Question: I'm learning how to use matplotlib, and now I have a problem. When I create a 'Figure' in "tkinter project" and give it a subplot, I use 'NavigationToolbar2TkAgg' to create a toolbar. This toolbar appears at the top of the graph. How can I set it to other locations, like the bottom or the left?
This is the code:
'''
import tkinter as tk
from matplotlib.backends.backend_tkagg import FigureCanvasTkAgg, NavigationToolbar2TkAgg
from matplotlib.figure import Figure
root = tk.Tk()
root.title("I am a newbie!")
# create the figure instances
fig = Figure()
a = fig.add_subplot(122)
b = fig.add_subplot(121)
# figure1 has two subplot and figure 2 has only one
fig2 = Figure(figsize=(2, 2))
c = fig2.add_subplot(111)
# create canvas1
canvas = FigureCanvasTkAgg(fig, root)
canvas.show()
canvas.get_tk_widget().pack(side=tk.TOP, fill=tk.X)
# put this to the top of the window
# toolbar for canvas1 (figure1)
toolbar = NavigationToolbar2TkAgg(canvas, root)
toolbar.update()
# create canvas2
canvas2 = FigureCanvasTkAgg(fig2, root)
canvas2.show()
canvas2.get_tk_widget().pack(side=tk.BOTTOM, fill=tk.X)
# put this to the bottom
# toolbar for canvas2 (figure2)
toolbar2 = NavigationToolbar2TkAgg(canvas2, root)
toolbar2.update()
# this function just to exit
def _quit():
root.quit()
root.destroy()
button = tk.Button(master=root, text='Quit', command=_quit)
button.pack(side=tk.BOTTOM)
root.mainloop()
'''
This is the window that appears:

- -
I want to learn how to set their locations.
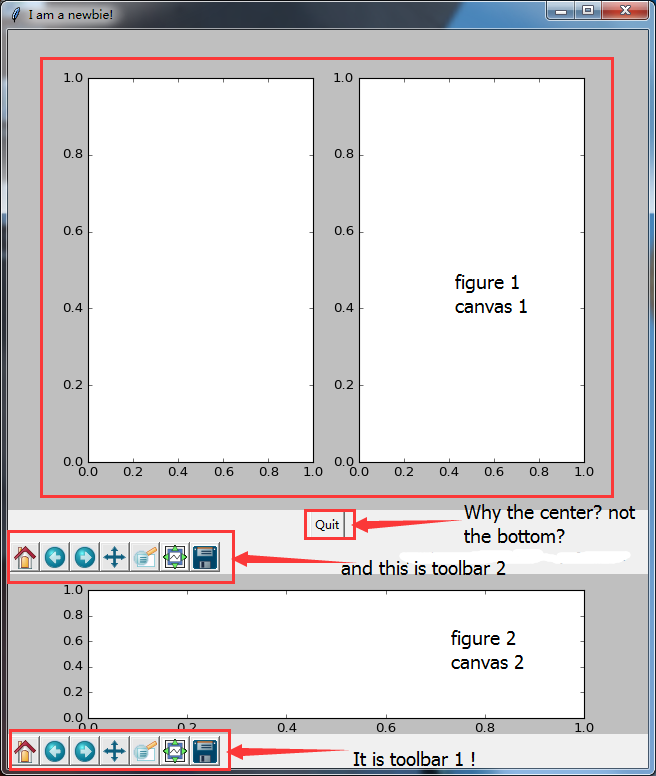
Answer: When a 'NavigationToolbar2TkAgg' is instantiated by
'''
toolbar = NavigationToolbar2TkAgg(canvas, window)
'''
method 'NavigationToolbar2TkAgg._init_toolbar' is called. It sets 'window' as the parent widget and at the end of the method calls 'self.pack(side=Tk.BOTTOM, fill=Tk.X)'. This affects how the toolbar is placed inside 'window'.
By creating 'tk.Frame' widgets for the toolbars, the locations of the toolbars can be changed.
'''
frame1 = tk.Frame(root)
frame2 = tk.Frame(root)
canvas = FigureCanvasTkAgg(fig, root)
toolbar = NavigationToolbar2TkAgg(canvas, frame1)
canvas2 = FigureCanvasTkAgg(fig2, root)
toolbar2 = NavigationToolbar2TkAgg(canvas2, frame2)
frame1.pack(side=tk.TOP, fill=tk.X)
canvas.get_tk_widget().pack(side=tk.TOP, fill=tk.X)
frame2.pack(side=tk.TOP, fill=tk.X)
canvas2.get_tk_widget().pack(side=tk.TOP, fill=tk.X)
button = tk.Button(master=root, text='Quit')
button.pack(side=tk.TOP)
'''
Since the toolbars are now placed inside frames, the 'pack()' call for the second toolbar doesn't affect the quit button.
The method in question: <URL>.